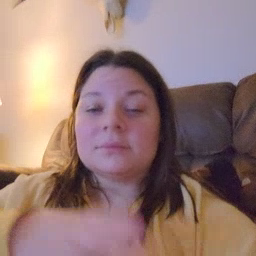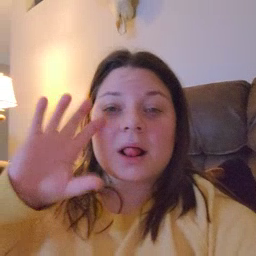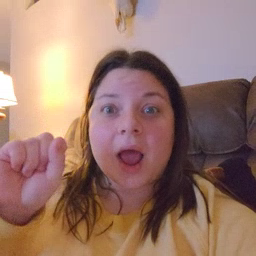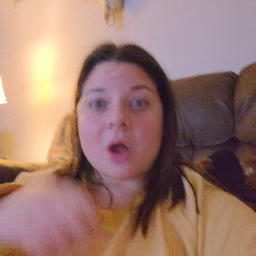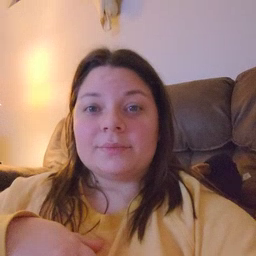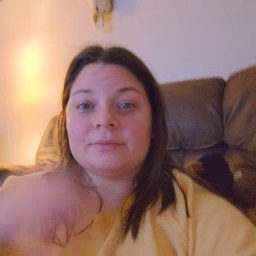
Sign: loud